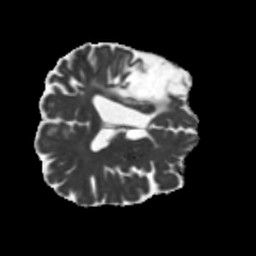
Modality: MD
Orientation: axial
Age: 49
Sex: male
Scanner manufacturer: siemens
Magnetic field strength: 3 T
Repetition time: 5.25 s
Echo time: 0.08 s